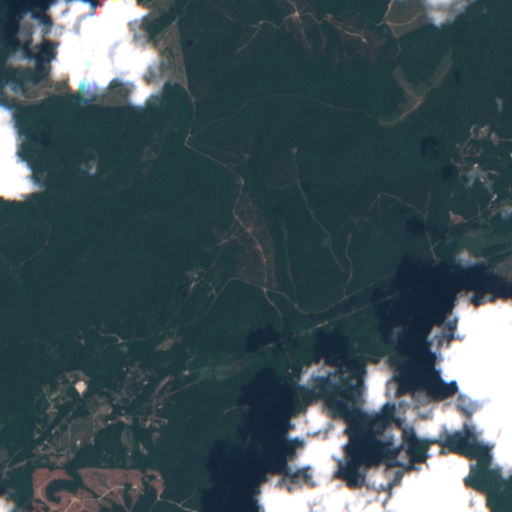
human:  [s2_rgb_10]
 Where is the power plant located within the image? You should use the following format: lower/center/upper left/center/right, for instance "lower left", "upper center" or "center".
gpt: There is no power plant in the image.